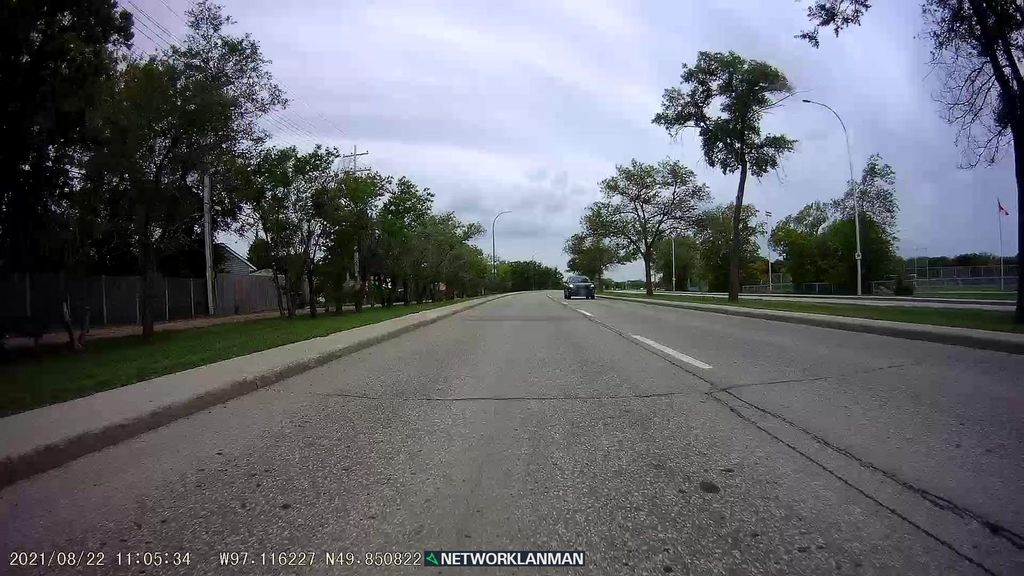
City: winnipeg